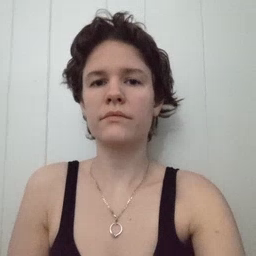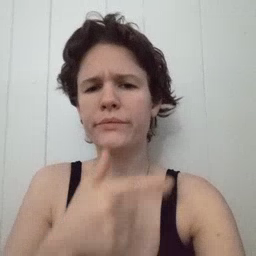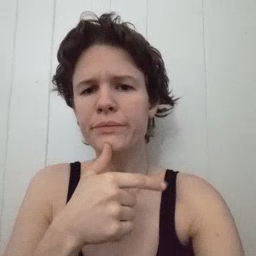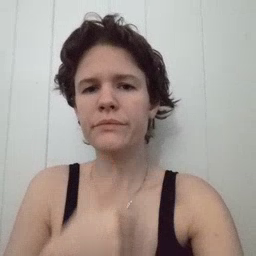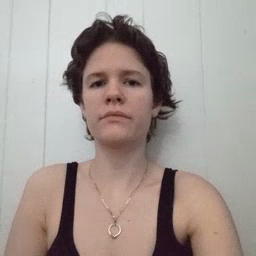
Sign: who